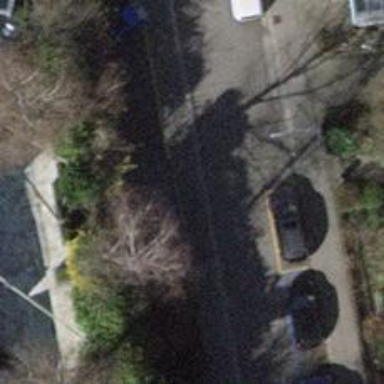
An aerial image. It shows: Unmarked crossing with traffic calming table on the road.